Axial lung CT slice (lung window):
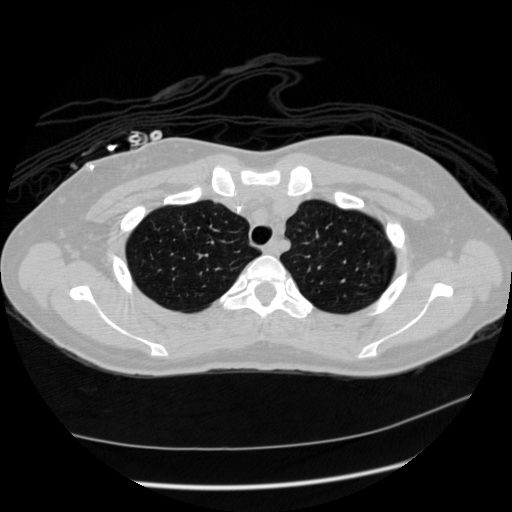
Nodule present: no